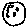
Label: moon